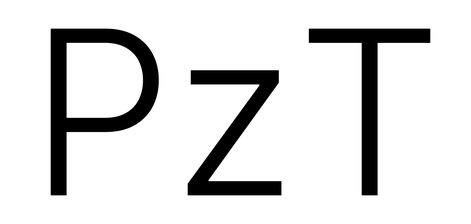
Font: Inter_Light